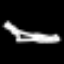
Label: airplane